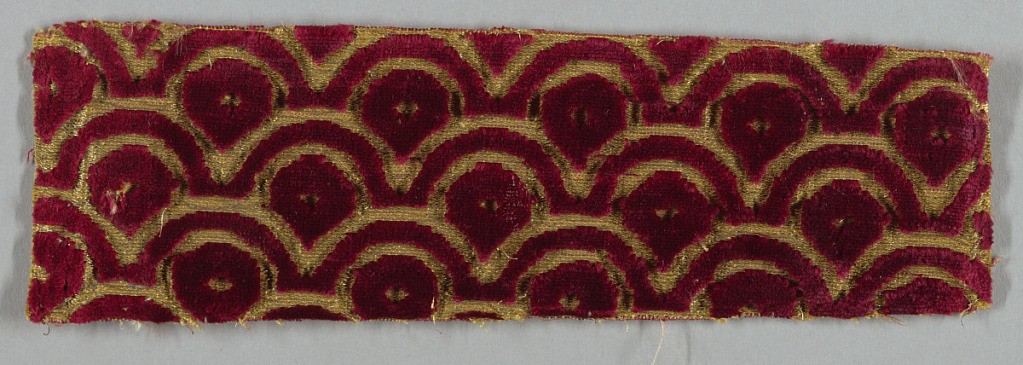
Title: Fragment
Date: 16th century
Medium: silk, metallic Technique: supplementary warp forming raised pile in plain weave foundation with supplementary wefts
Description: Scale pattern on gold ground.